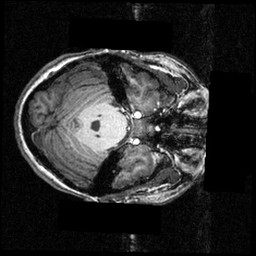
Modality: T1w
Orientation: axial
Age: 22
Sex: female
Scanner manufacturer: siemens
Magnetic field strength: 3.951 T
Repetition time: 1.5 s
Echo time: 0.00335 s